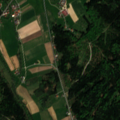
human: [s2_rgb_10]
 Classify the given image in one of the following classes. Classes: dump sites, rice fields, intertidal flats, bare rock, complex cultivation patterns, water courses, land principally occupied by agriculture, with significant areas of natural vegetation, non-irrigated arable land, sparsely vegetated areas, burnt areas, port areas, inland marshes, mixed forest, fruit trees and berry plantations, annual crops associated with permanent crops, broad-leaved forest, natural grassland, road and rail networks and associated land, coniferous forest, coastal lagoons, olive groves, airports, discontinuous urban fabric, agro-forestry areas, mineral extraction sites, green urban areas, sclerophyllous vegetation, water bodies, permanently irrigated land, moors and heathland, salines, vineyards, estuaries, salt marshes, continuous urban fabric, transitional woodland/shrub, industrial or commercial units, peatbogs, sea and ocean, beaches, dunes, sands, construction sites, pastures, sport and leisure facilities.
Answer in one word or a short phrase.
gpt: discontinuous urban fabric, complex cultivation patterns, land principally occupied by agriculture, with significant areas of natural vegetation, mixed forest, transitional woodland/shrub